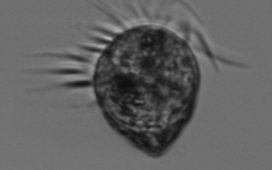
Label: Strombidium_morphotype1